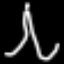
Label: The Eiffel Tower